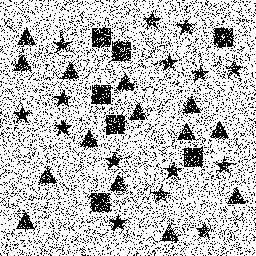
Squares: 7
Triangles: 14
Stars: 15
Total shapes: 36